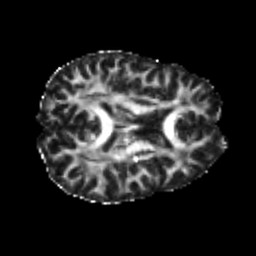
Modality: FA
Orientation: axial
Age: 23
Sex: male
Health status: healthy
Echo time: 0.074 s